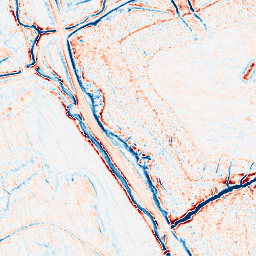
Category: edge_preserving
Decomposition family: anisotropic_diffusion
Decomposition parameters: iterations: 20
kappa: 10
gamma: 0.1
Upsampling method: bicubic
Upsampling parameters: scale: 4
Upsampling scale: 4